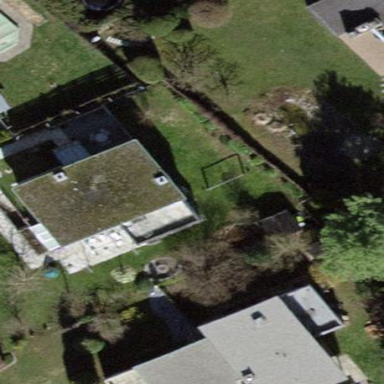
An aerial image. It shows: House with flat roof.